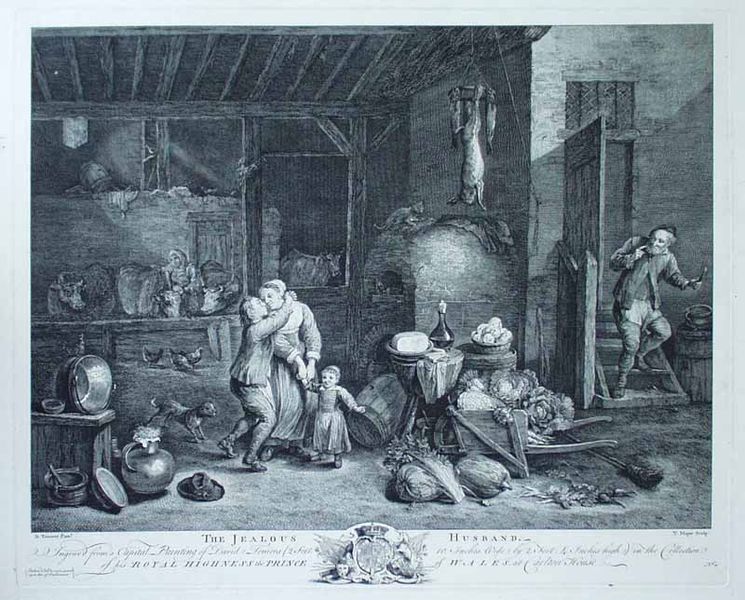
Titel: The jealous husband
Künstler: Thomas Major
Standort: Karlsruhe
Institution: Staatliche Kunsthalle Karlsruhe
Schlagwörter: blau, dunkel, feuer, mann, schatten, weiß, frauen, menschen, fenster, frau, grau, holz, hut, kleid, licht, männer, raum, schwarz, stroh, tisch, tür, zeichnung, zimmer, dach, haus, hund, hunde, obst, tier, tiere, alt, flasche, arm, schüssel, teller, tot, holland, innenraum, kühe, vieh, hütte, boden, interieur, sitzend, decke, familie, kind, mutter, paar, vater, england, krone, bauern, genre, kamin, karren, kinder, ofen, rund, sack, blumenkohl, gemüse, hase, kanne, kohl, krug, kürbis, schalen, topf, magd, schrift, kuss, küssen, liebe, umarmung, leiste, alter mann, arbeiten, backen, heu, weizen, mauer, grafik, graphik, kuh, rind, bauernhof, besucher, französisch, karre, schubkarre, beobachter, treppe, essen, wein, wohnung, pfeife, kerze, korb, balken, innenansicht, stube, stufen, besen, freude, bauer, töpfe, umarmen, keller, deckel, gefäß, nahrung, rinder, greis, scheune, abschied, geschirr, druck, druckgraphik, schwarz-weiß, radierung, stich, titel, text, bläulich, fass, genreszene, ehefrau, ehemann, jagd, eifersucht, wanne, wappen, karte, küche, ehepaar, krüge, hängend, beute, salat, bauernhaus, stall, heimlich, teniers, fässer, hahn, bottich, huhn, käse, schüsseln, neugier, stiche, eimer, kupferstich, gefäße, armut, sohn, englisch, glück, kessel, gebälk, lager, hühner, herd, schenke, unordnung, schwarzwei, abfall, lebensmittel, großvater, william, kann, spanner, lauschen, liebhaber, ertappt, erwischt, hogarth, drücken, brut, fas, parabel, bakcen, hähnchen, treooe, untreue, küdden, überracht, jealous, husband, käse wein, fass kühe, drcukgrafik, the jealous husband, bäuerliche familie, erntesegen, der eifersüchtige ehemann, eifersüchtig, liebschft, the jealus husband